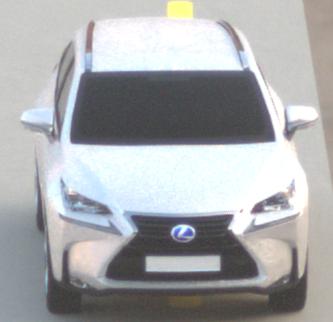
Make: Lexus
Model: NX 300h
Detailed model: NX (AZ1)
Model produced from: 2017/11
Model produced until: 2018/08
Doors: 5
Color: white
Road condition: dry road
Daytime: sunrise or sunset
Contrast: low contrast